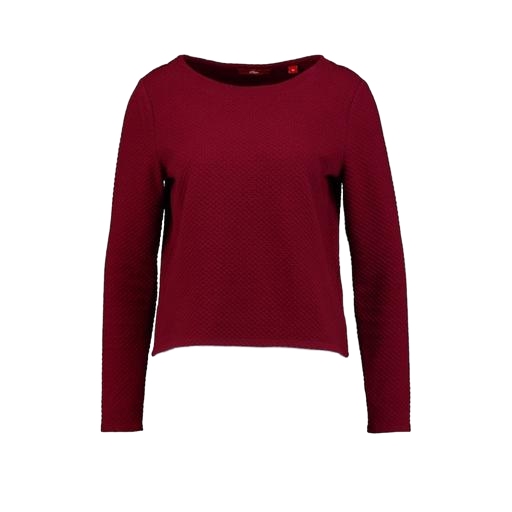
red petite high-low top only macy, double layer t-shirt, long-sleeve t-shirt only macy, white background